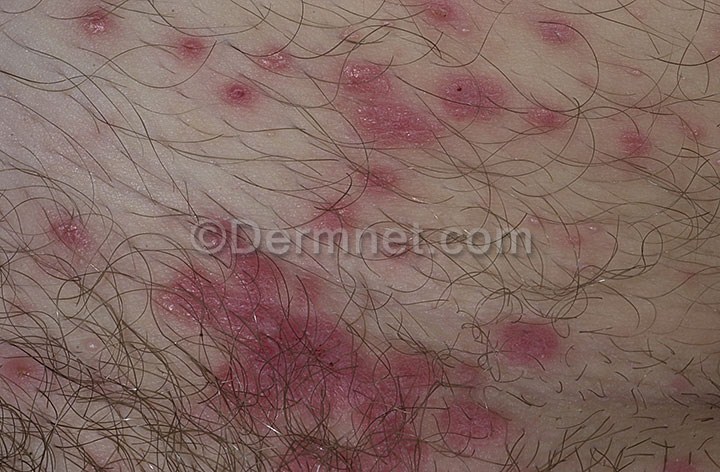
Disease: Herpes HPV and other STDs Photos